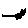
Label: cat